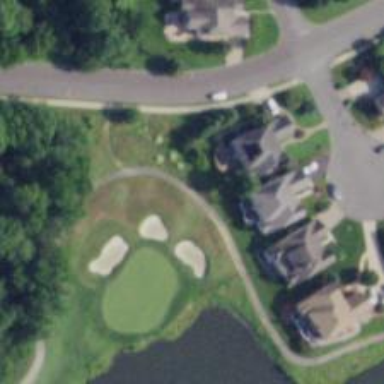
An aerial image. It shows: Path for both roads and golfers.